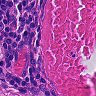
Metastatic tissue present: no